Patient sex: M
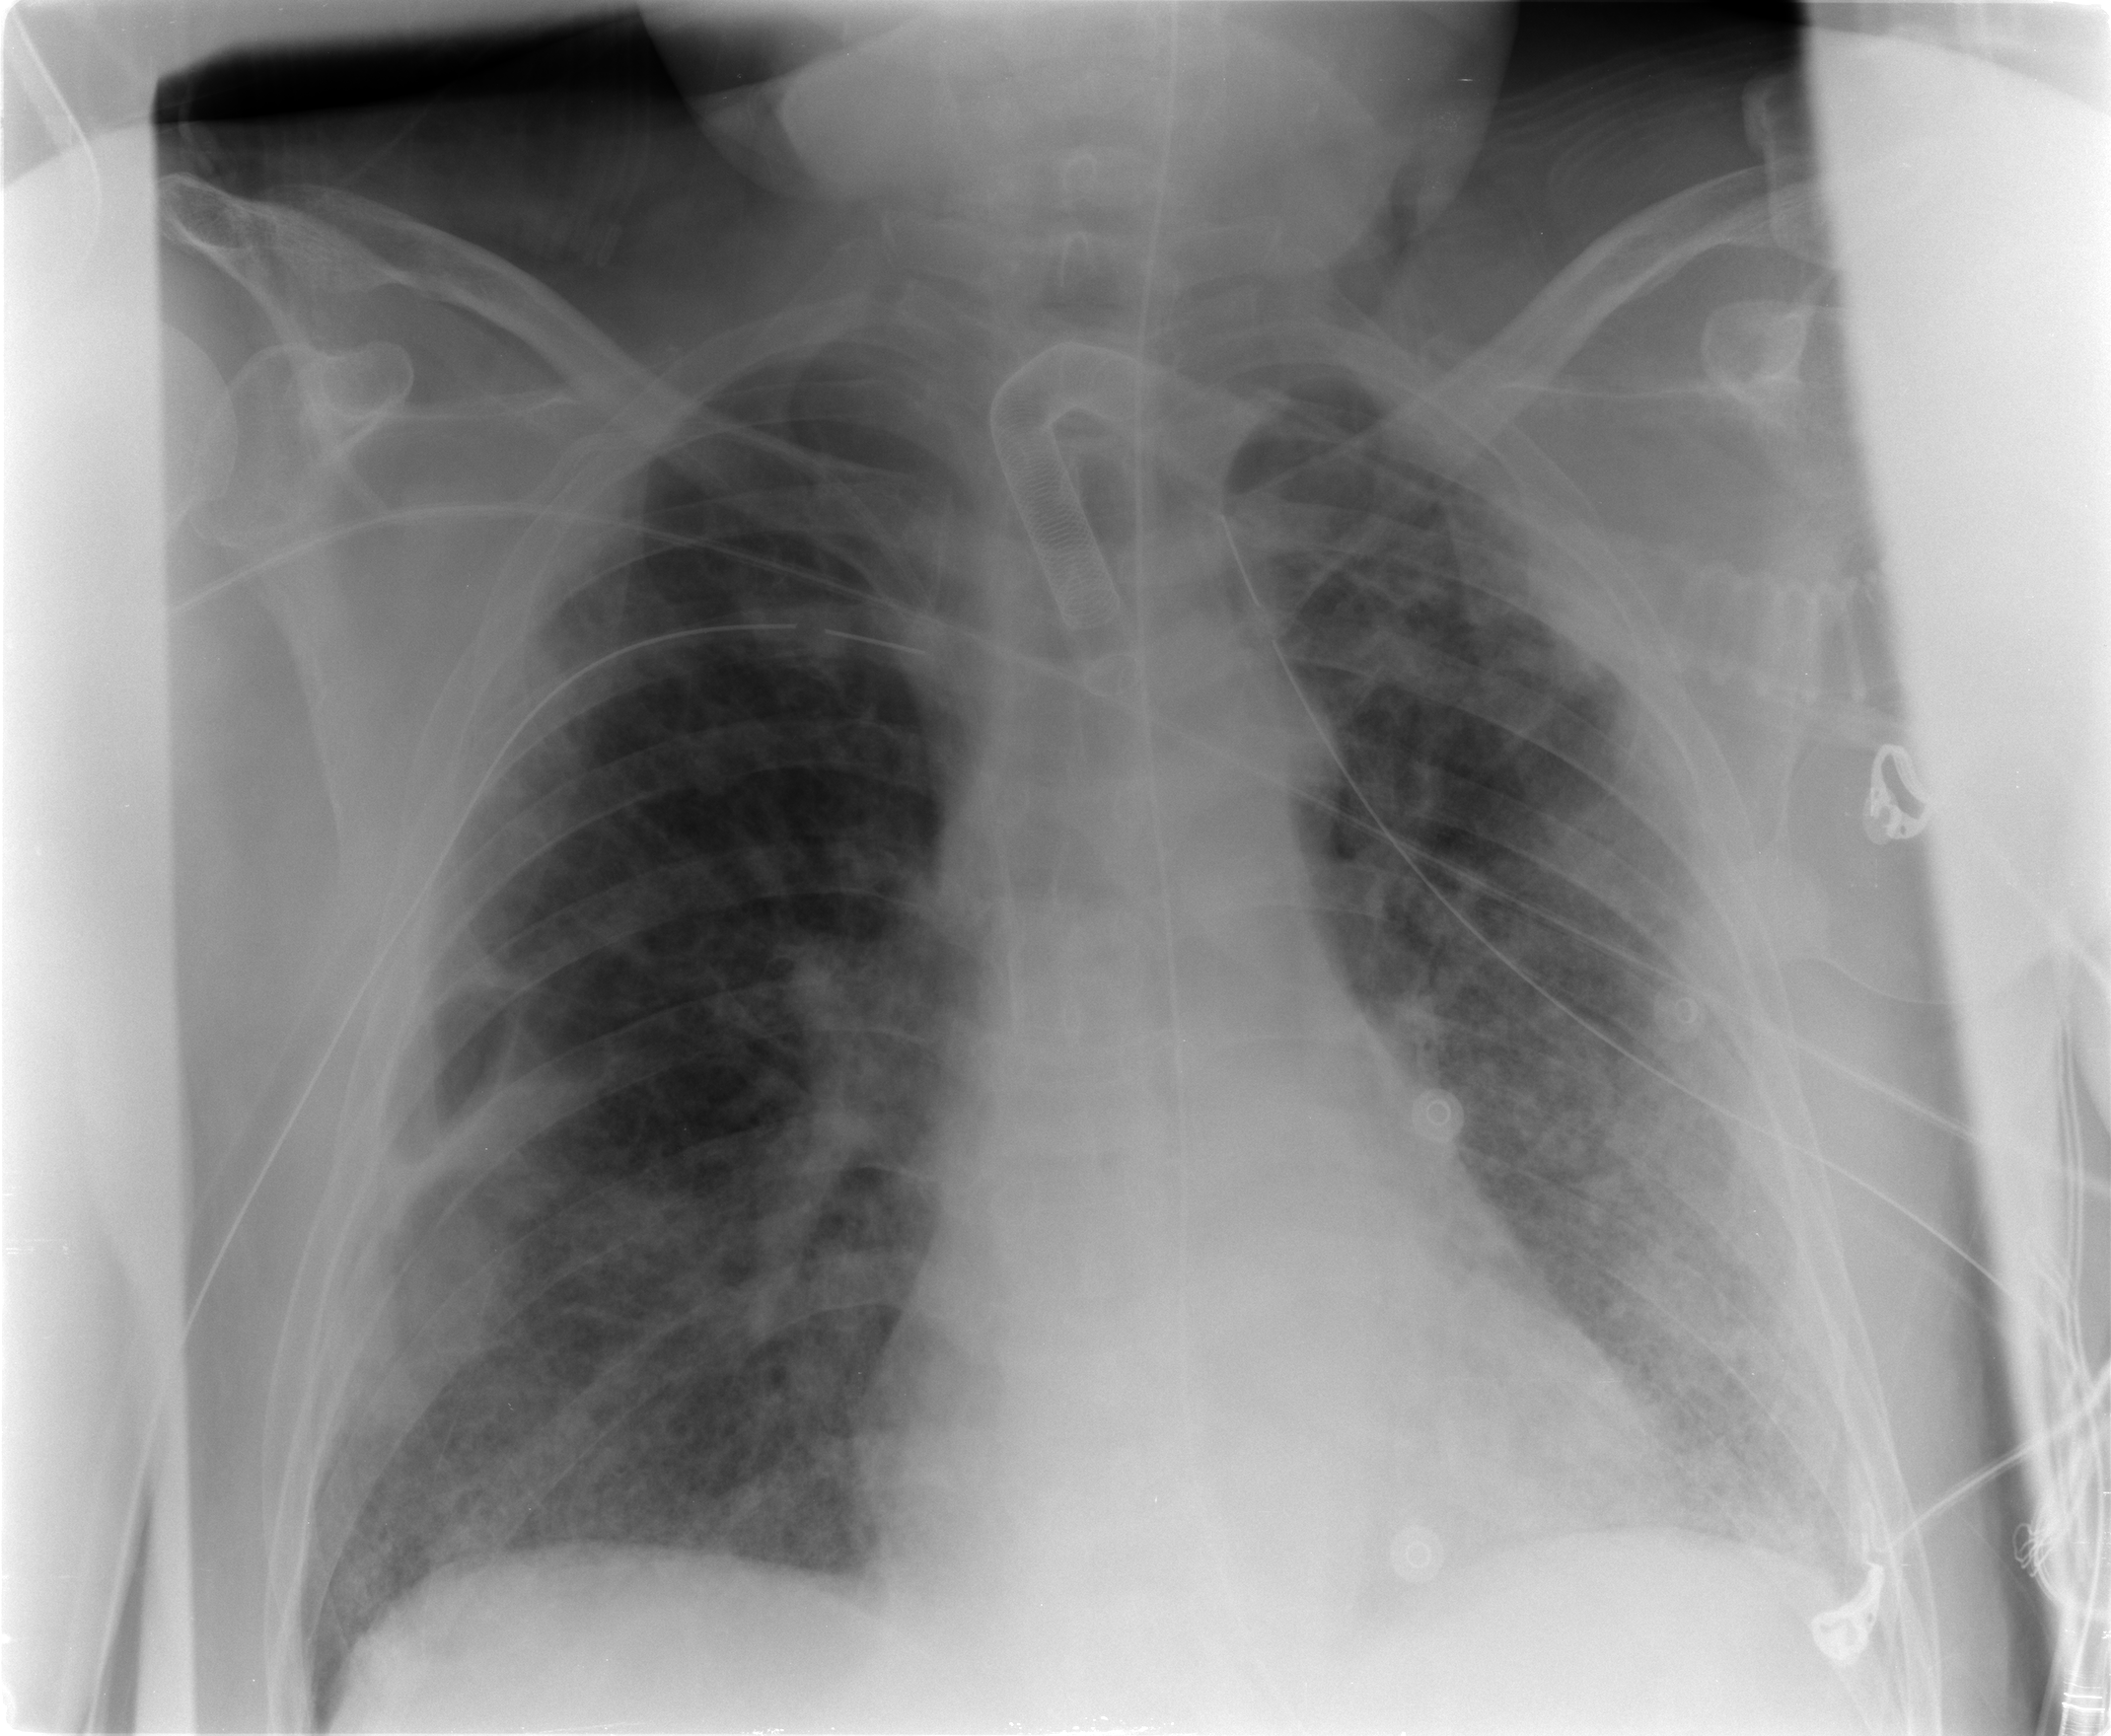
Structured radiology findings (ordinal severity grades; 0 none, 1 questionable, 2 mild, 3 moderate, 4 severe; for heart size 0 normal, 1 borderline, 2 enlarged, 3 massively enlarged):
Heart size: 0
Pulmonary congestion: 2
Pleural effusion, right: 0
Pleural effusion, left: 0
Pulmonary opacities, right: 4
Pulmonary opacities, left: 4
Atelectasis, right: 2
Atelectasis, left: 2